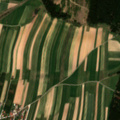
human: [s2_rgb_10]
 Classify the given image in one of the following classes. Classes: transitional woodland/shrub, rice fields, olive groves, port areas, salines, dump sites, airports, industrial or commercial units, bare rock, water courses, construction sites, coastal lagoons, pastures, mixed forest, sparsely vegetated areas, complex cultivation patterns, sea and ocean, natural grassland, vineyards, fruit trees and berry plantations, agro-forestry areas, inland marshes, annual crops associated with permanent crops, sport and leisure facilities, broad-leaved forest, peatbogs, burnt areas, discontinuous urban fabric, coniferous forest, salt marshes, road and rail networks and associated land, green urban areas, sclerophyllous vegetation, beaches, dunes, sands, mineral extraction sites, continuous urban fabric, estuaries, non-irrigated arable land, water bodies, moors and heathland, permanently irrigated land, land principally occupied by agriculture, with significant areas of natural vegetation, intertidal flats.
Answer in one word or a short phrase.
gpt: discontinuous urban fabric, non-irrigated arable land, coniferous forest